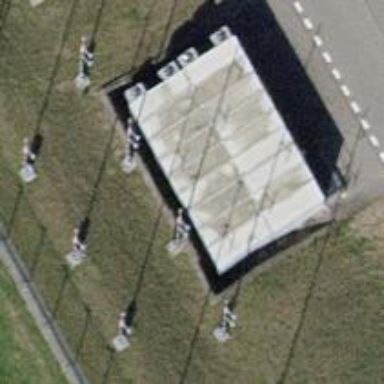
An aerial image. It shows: Mast structure.